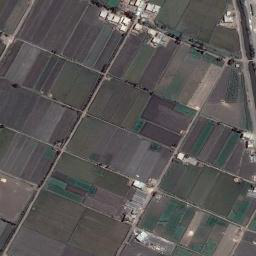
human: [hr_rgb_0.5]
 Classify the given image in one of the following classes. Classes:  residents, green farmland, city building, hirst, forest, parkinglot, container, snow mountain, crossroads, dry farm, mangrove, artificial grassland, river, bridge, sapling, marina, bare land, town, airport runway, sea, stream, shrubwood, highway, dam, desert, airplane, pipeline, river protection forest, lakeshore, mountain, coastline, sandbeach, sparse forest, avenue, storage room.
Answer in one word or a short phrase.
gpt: green farmland